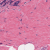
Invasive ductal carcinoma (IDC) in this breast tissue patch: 0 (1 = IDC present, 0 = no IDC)